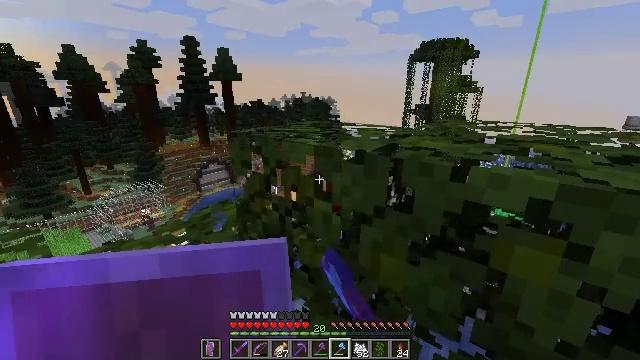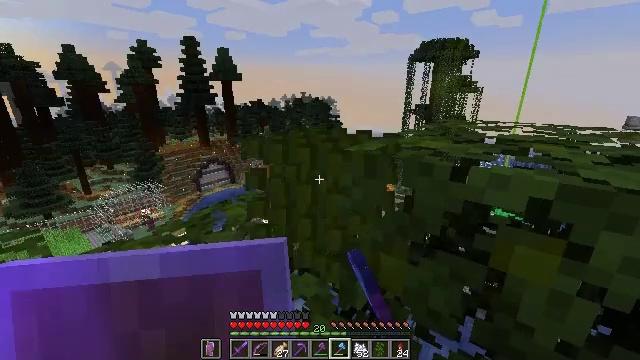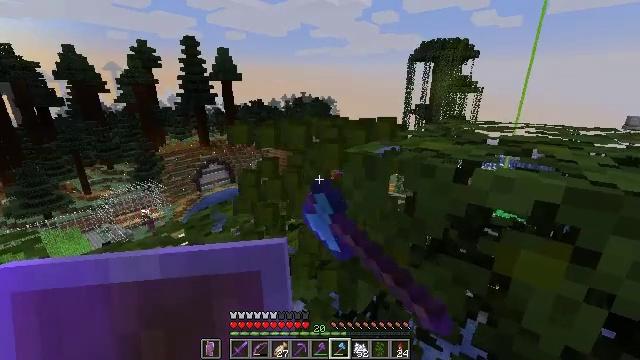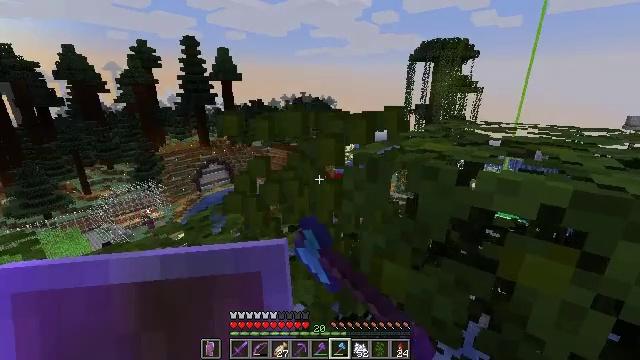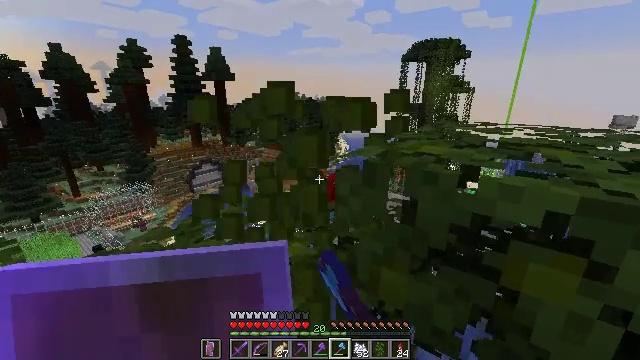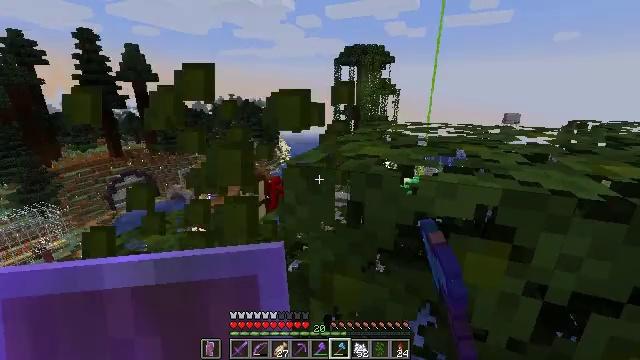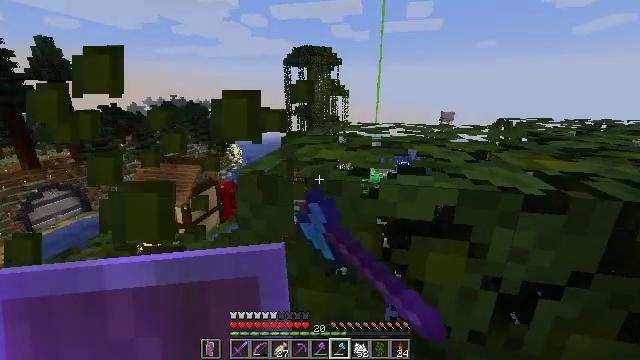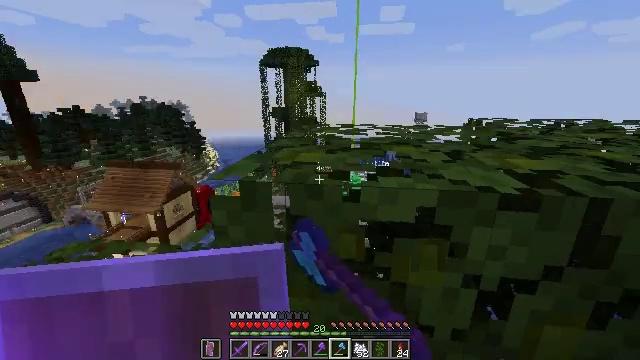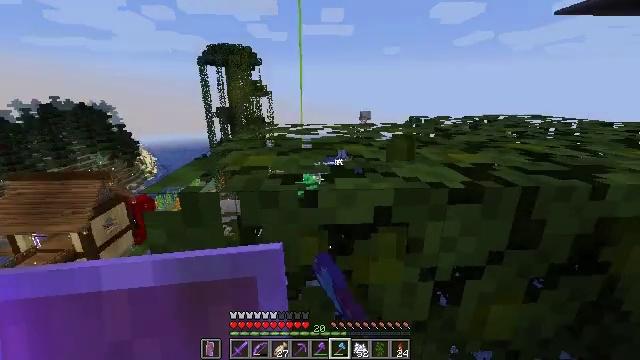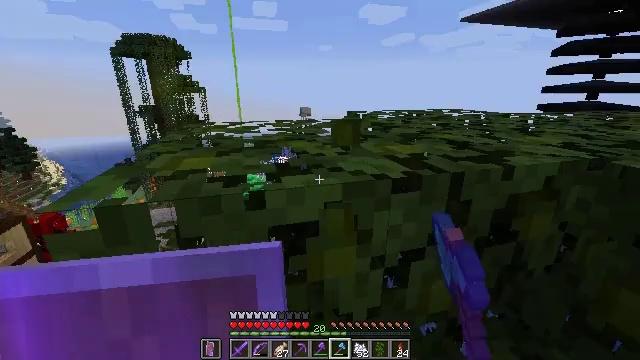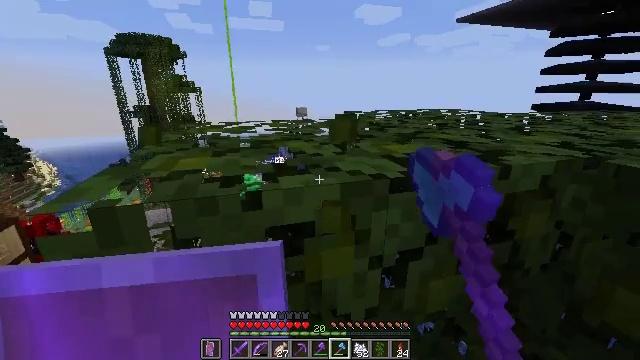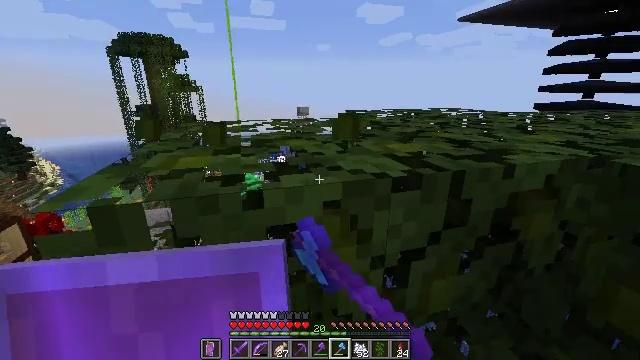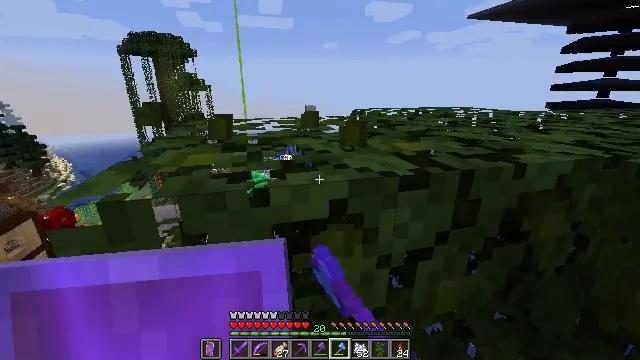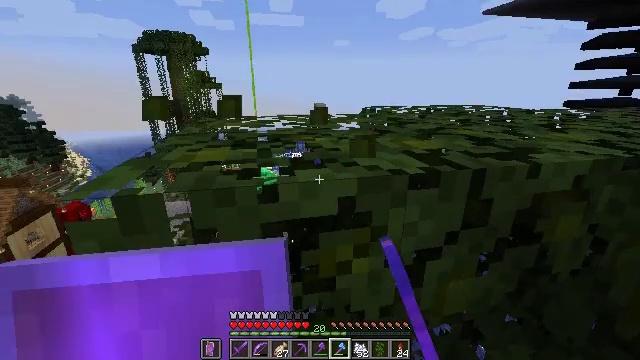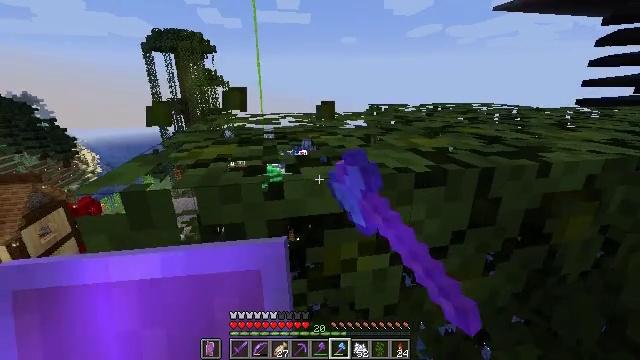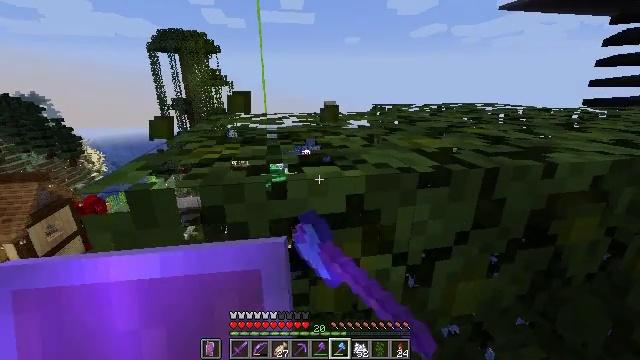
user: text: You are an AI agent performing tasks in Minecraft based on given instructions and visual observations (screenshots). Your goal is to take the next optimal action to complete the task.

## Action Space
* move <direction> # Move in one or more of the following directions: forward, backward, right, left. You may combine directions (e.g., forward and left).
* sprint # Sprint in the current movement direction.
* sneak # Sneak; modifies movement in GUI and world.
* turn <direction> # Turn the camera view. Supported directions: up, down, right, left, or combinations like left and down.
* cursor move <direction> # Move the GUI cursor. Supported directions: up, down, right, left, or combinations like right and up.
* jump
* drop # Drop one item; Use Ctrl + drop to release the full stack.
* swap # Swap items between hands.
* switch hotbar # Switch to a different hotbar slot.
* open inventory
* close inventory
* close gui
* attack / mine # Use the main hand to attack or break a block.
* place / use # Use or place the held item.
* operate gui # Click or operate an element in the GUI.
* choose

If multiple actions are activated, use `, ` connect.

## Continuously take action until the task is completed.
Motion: motion action
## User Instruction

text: Break the jungle leaves with your hand or shears.
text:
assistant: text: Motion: sneak, attack / mine
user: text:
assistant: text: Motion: move forward, sneak, attack / mine
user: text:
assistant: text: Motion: move forward, sneak, attack / mine
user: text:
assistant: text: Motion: move forward, sneak, turn right, attack / mine
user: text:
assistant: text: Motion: move forward, sneak, turn right, attack / mine
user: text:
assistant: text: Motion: move forward, sneak, turn right, attack / mine
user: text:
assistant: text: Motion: move forward, sneak, turn right, attack / mine
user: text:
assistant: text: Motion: sneak, turn right, attack / mine
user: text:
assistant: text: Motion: sneak, turn right, attack / mine
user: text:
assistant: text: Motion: sneak, attack / mine
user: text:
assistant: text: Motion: sneak, attack / mine
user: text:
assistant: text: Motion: sneak, turn left, attack / mine
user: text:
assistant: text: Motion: sneak, turn left, attack / mine
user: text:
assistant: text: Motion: sneak, turn left, attack / mine
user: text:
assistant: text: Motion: sneak, attack / mine
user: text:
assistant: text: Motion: sneak, attack / mine
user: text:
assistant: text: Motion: sneak, attack / mine
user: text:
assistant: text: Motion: sneak, attack / mine
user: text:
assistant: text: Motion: sneak, attack / mine
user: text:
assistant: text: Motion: sneak, turn right and up, attack / mine
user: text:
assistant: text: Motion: move forward, sneak, turn right and up, attack / mine
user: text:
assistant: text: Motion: move forward, sneak, attack / mine
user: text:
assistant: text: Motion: move forward, sneak, attack / mine
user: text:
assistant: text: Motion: move forward, sneak, attack / mine
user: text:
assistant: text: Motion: move forward and move right, sneak, turn down, attack / mine
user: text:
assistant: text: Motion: move forward and move right, sneak, turn left and down, attack / mine
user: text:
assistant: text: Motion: move forward and move right, sneak, turn left and down, attack / mine
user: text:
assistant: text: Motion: move forward and move right, sneak, turn left and down, attack / mine
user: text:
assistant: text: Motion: move forward, sneak, turn left, attack / mine
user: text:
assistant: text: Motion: move forward, sneak, turn left, attack / mine